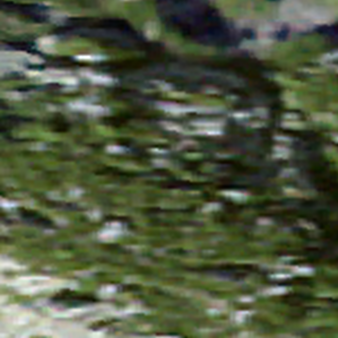
Label: other